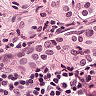
Metastatic tissue present: yes